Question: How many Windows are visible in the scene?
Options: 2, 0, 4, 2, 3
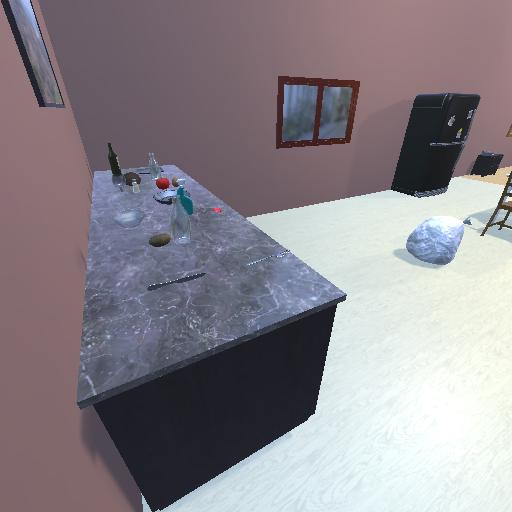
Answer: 2